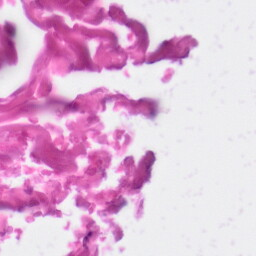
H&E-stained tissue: Skin